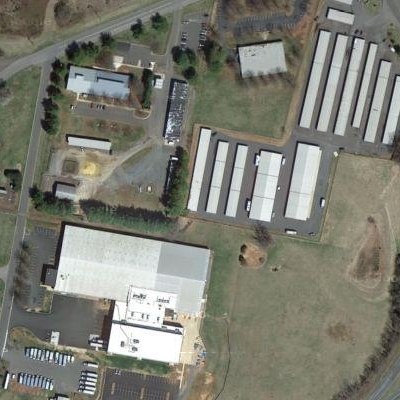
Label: cIndustry